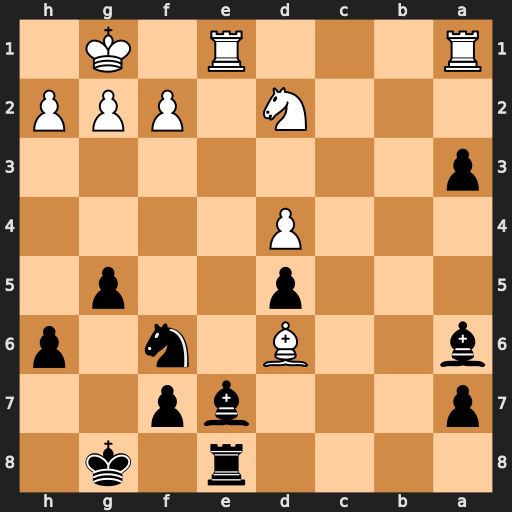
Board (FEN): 4r1k1/p3bp2/b2B1n1p/3p2p1/3P4/p7/3N1PPP/R3R1K1
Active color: b
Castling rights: -
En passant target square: -
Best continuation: Bxd6 Rxe8+ Nxe8